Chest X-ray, AP view. Patient: 69 years old, sex F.
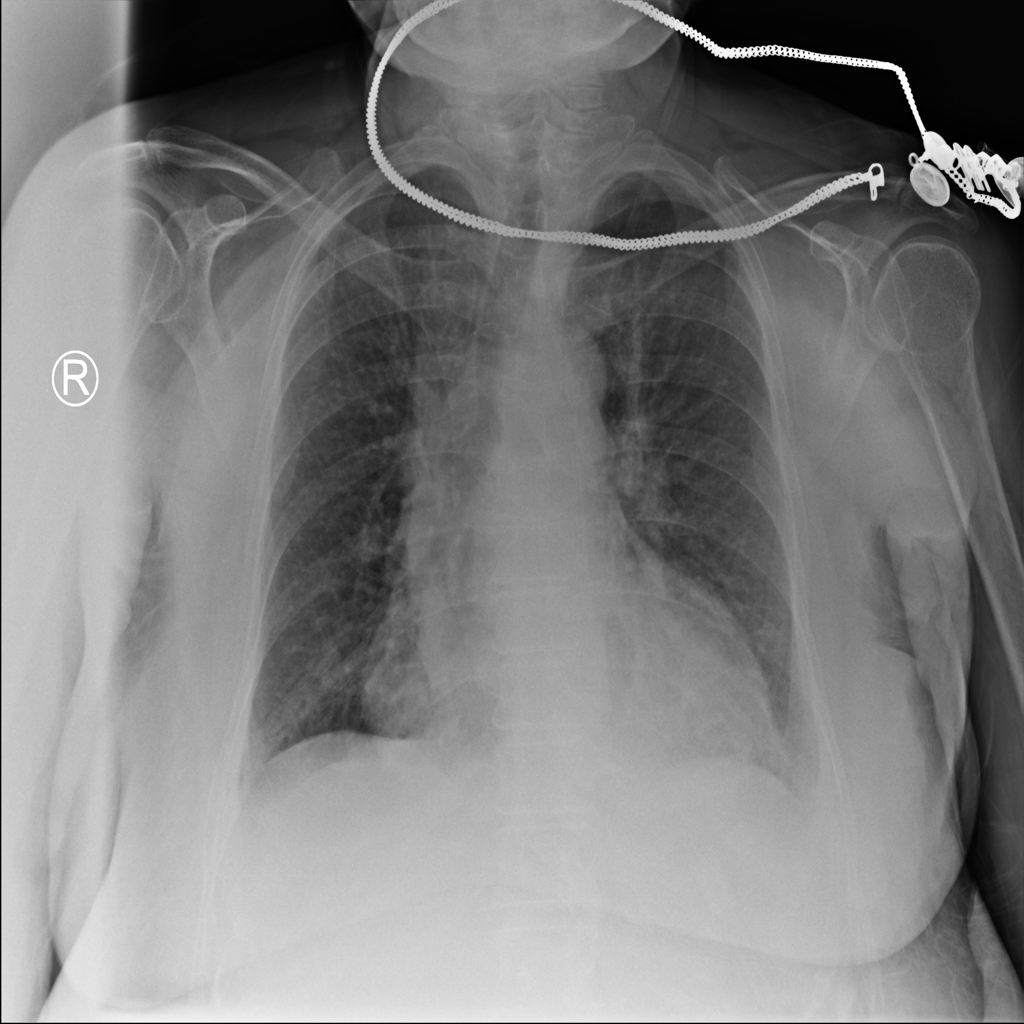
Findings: Infiltration